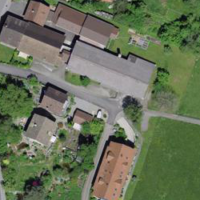
EUNIS habitat code: 55
Species observed at this site:
Poa pratensis